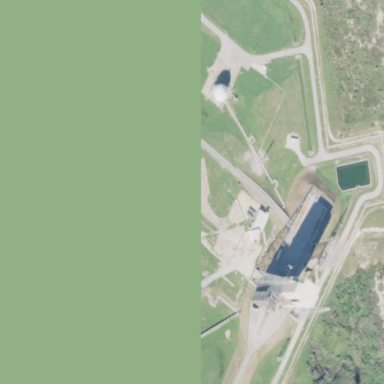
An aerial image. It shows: Launch complex at the airport.